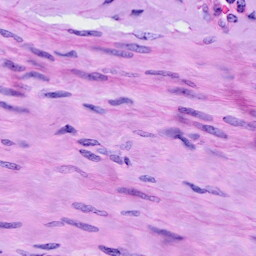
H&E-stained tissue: Cervix